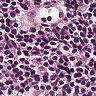
Metastatic tissue present: no